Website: lowes
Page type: cart
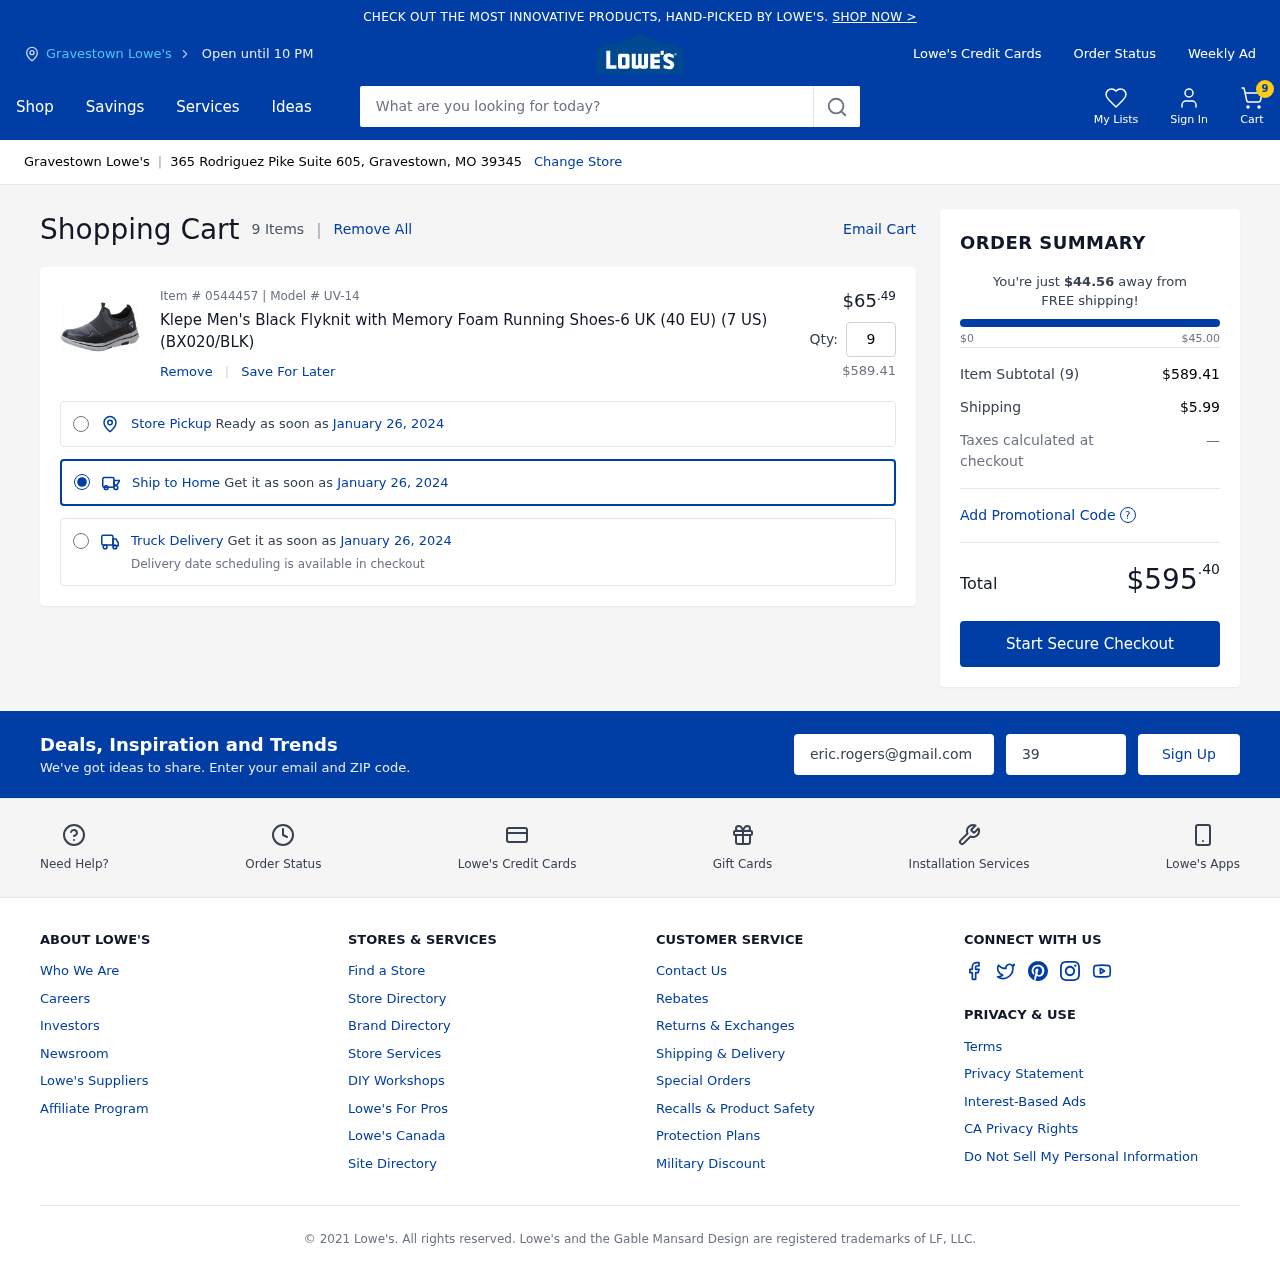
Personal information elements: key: PII_CITY
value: Gravestown Lowe's
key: PII_EMAIL
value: eric.rogers@gmail.com
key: PII_POSTCODE
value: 39345
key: PII_STREET
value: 365 Rodriguez Pike Suite 605
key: PII_CITY_STATE_ZIP
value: Gravestown, MO 39345
Product elements: key: PRODUCT1_NAME
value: Klepe Men's Black Flyknit with Memory Foam Running Shoes-6 UK (40 EU) (7 US) (BX020/BLK)
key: PRODUCT1_PRICE
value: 65.49
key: PRODUCT1_QUANTITY
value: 9
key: PRODUCT1_SUBTOTAL
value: $589.41
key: PRODUCT_ITEM_NUMBER
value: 0544457
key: PRODUCT_MODEL_NUMBER
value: UV-14
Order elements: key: ORDER_NUM_ITEMS
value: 9
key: ORDER_NUM_ITEMS
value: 9 Items
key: ORDER_DELIVERY_DATE
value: January 26, 2024
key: ORDER_SUBTOTAL
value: $589.41
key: ORDER_SHIPPING_COST
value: $5.99
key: ORDER_TOTAL
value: $595.40
Search elements: key: HEADER_SEARCH
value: What are you looking for today?